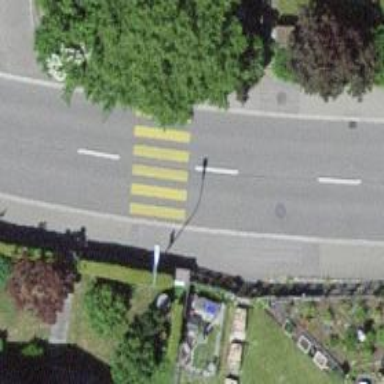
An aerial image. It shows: Zebra crossing on the road.